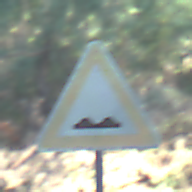
Verkehrszeichen: UnebeneFahrbahn
Umgebung: Outdoor, Nature
Tageszeit: MorningAfternoon
Wetter: Clear
Licht: Natural
Jahreszeit: NotSpecified
Kontrast: LowContrast